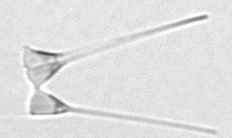
Label: Asterionellopsis_glacialis